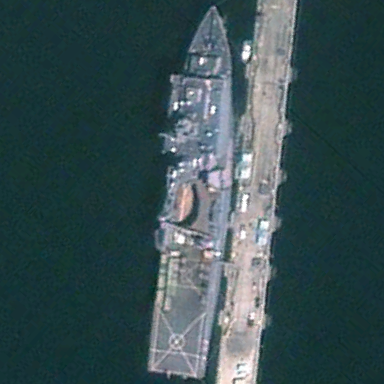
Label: combat